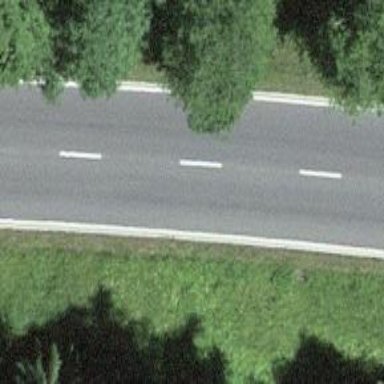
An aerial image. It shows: Secondary road.